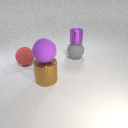
large brown metal cylinder to the right of large red rubber sphere